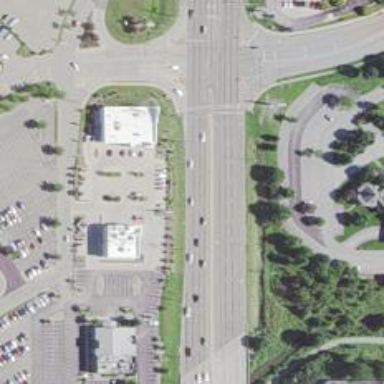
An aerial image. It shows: This image shows trunk highway that functions as expressway.